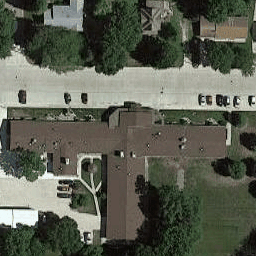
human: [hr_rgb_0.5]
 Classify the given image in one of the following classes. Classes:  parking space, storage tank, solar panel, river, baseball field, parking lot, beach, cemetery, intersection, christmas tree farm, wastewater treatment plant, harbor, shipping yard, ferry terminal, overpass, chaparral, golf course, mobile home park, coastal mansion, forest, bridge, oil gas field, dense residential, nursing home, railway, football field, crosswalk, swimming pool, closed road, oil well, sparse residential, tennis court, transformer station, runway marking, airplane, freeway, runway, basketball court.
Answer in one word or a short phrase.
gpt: nursing home